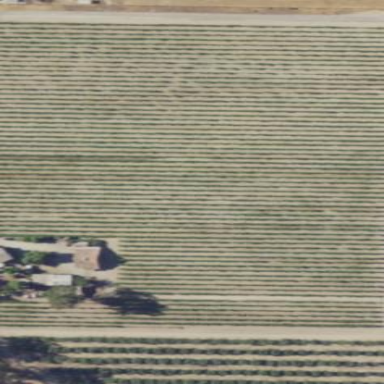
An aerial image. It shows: Beautiful vineyard in the countryside.